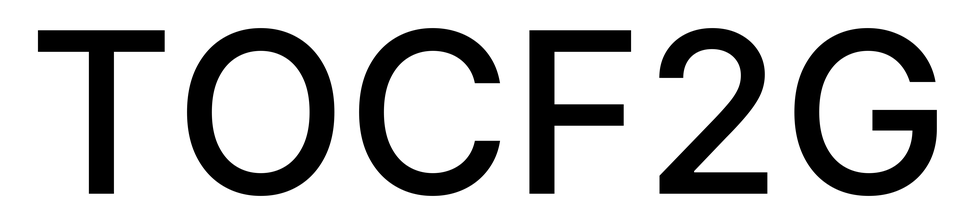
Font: Inter_Medium